Interaction volume radius: 5 \u00c5
Interaction volume height: 40 \u00c5
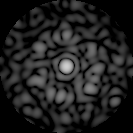
Disorder parameter: 0.8092